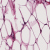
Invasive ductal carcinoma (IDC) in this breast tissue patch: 0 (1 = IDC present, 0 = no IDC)